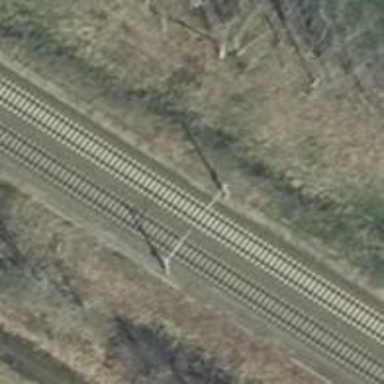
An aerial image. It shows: Milestone along the railway track with catenary mast.